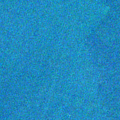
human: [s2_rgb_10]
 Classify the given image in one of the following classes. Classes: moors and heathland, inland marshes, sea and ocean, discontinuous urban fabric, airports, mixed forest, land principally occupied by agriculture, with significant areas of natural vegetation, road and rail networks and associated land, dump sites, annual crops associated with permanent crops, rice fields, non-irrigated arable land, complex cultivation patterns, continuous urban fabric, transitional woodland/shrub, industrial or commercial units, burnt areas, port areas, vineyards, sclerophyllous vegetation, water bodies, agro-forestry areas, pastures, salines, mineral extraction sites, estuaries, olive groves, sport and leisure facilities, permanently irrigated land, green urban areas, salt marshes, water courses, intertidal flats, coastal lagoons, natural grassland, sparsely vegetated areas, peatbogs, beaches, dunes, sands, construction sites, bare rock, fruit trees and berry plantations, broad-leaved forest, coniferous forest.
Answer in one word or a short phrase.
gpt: sea and ocean